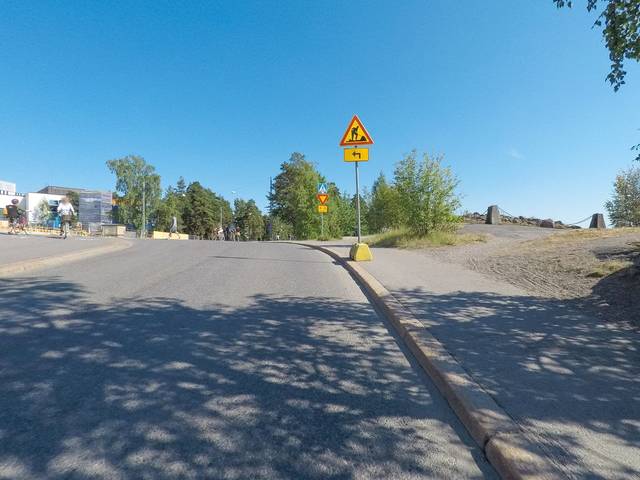
Region: Finland
Coordinates: 60.187, 24.904